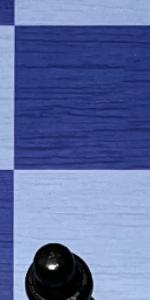
Label: Empty